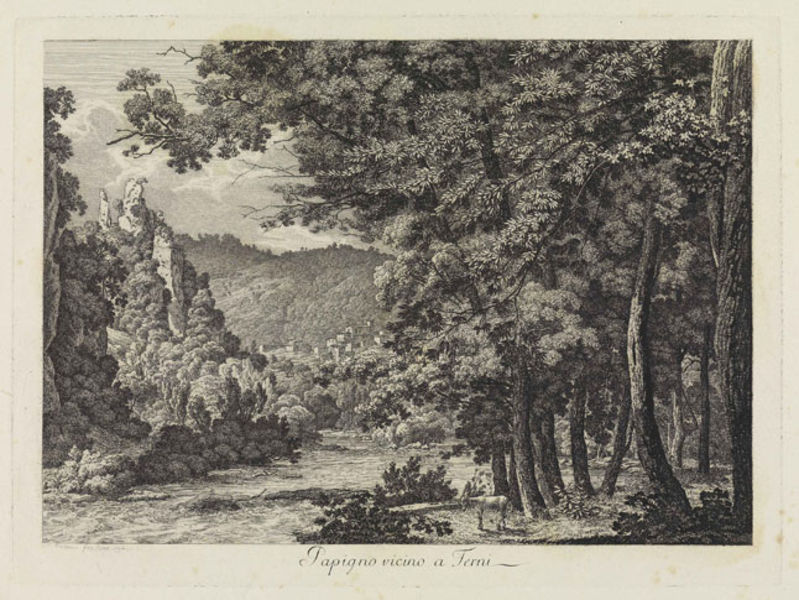
Titel: Papigno, Blick auf den Ort Papigno bei Terni
Künstler: Jacob Wilhelm Mechau
Standort: Karlsruhe
Institution: Staatliche Kunsthalle Karlsruhe
Schlagwörter: white, black, dark, gray, green, grey, old, painting, print, wald, wood, flower, cloud, clouds, life, rock, rocks, sky, tree, building, field, hill, hills, house, landscape, mountain, mountains, nature, shore, water, waves, horizon, houses, sun, tower, trees, village, forest, grass, light, river, stream, bushes, path, plants, drawing, black and white, castle, ruin, ruins, shadow, realism, band, etching, illustration, sketch, writing, cliffs, storm, meadow, small, town, sunlight, dirt, person, city, leaves, pastoral, trunk, inscription, buildings, italian, art, ground, engraving, weather, animal, deer, bush, horse, branches, book, leaf, shadows, vegetation, goat, hügel, tan, branch, ruinen, latin, text, earth, woods, fawn, gemälde, malerei, donkey, felsen, rapids, high, trunks, rockr, scenery, settlement, clif, faun, zeichung, doe, creek, bark, caption, tress, flood, hilld, title, roc, colorless, twigs, label, a, pflanzen, rushing, vilage, burro, crag, vegetarion, tapigno, vicinpo, bamby, ester, cklouds, papigno, vicino, papigno vicino a ferni, papihnp, ricino, tapigno vicino a ferru, sdfjkl, ferni, termi, fermi, viallage, terni, craggs, steep valley